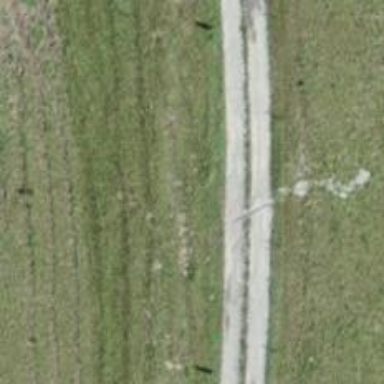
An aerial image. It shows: Track road with grade3 tracktype.